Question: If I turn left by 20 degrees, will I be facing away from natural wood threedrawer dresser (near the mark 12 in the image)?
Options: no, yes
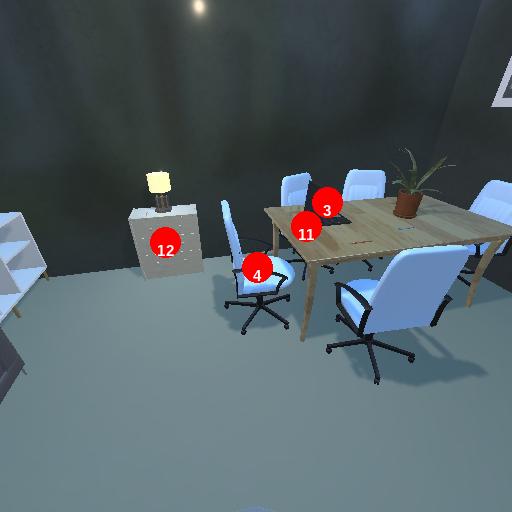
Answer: no